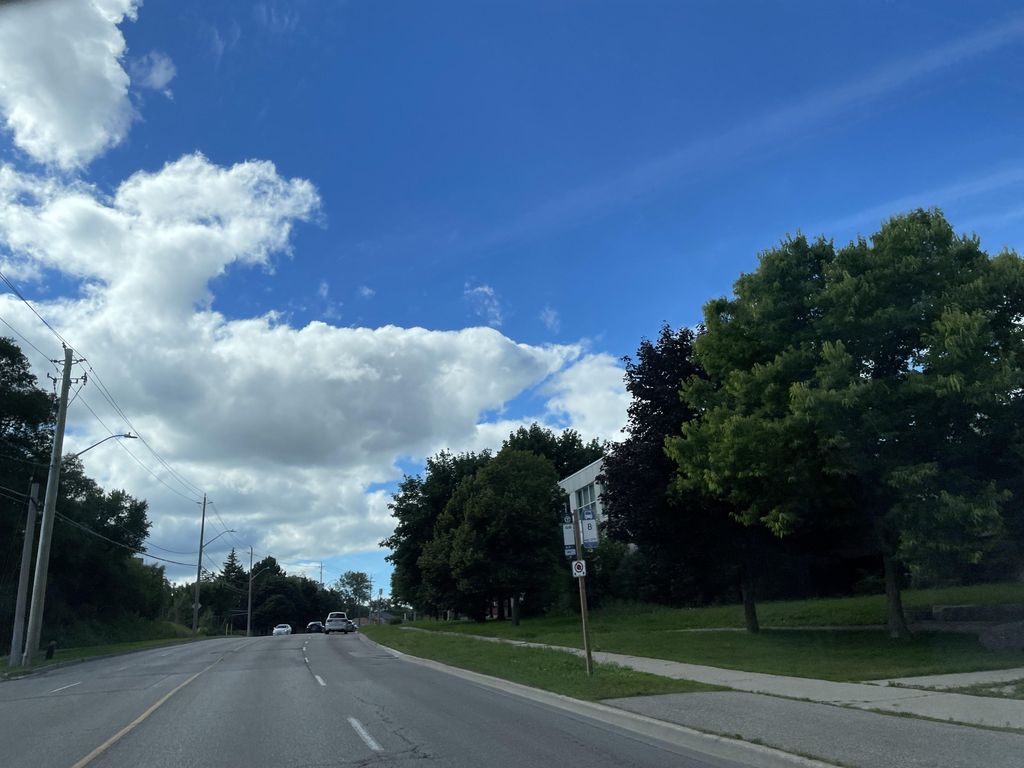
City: kitchener-waterloo